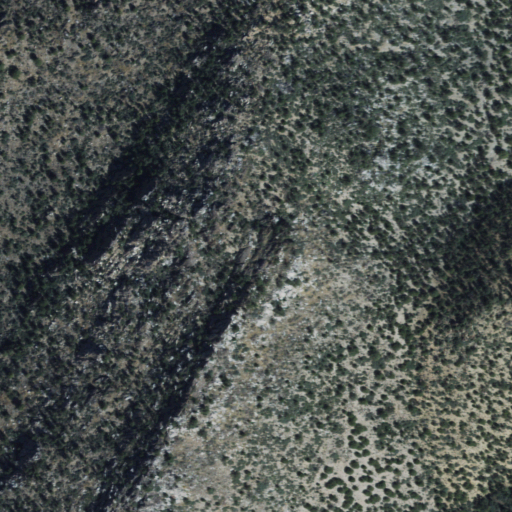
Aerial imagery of mountain in Arizona named Slate Mountain containing evergreen forest and shrub